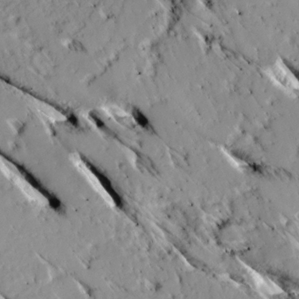
Label: non_frost